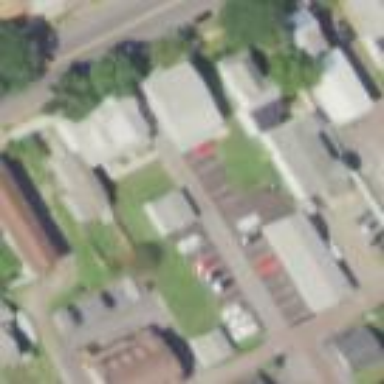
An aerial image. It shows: Healthcare clinic.